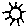
Label: sun